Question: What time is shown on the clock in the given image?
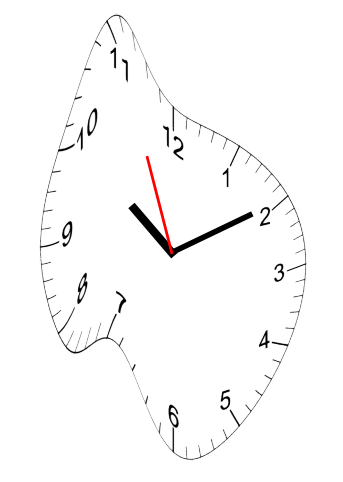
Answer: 10:09:56